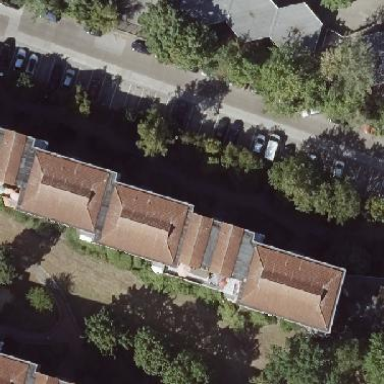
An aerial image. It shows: Apartment building with flat roof.